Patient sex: M
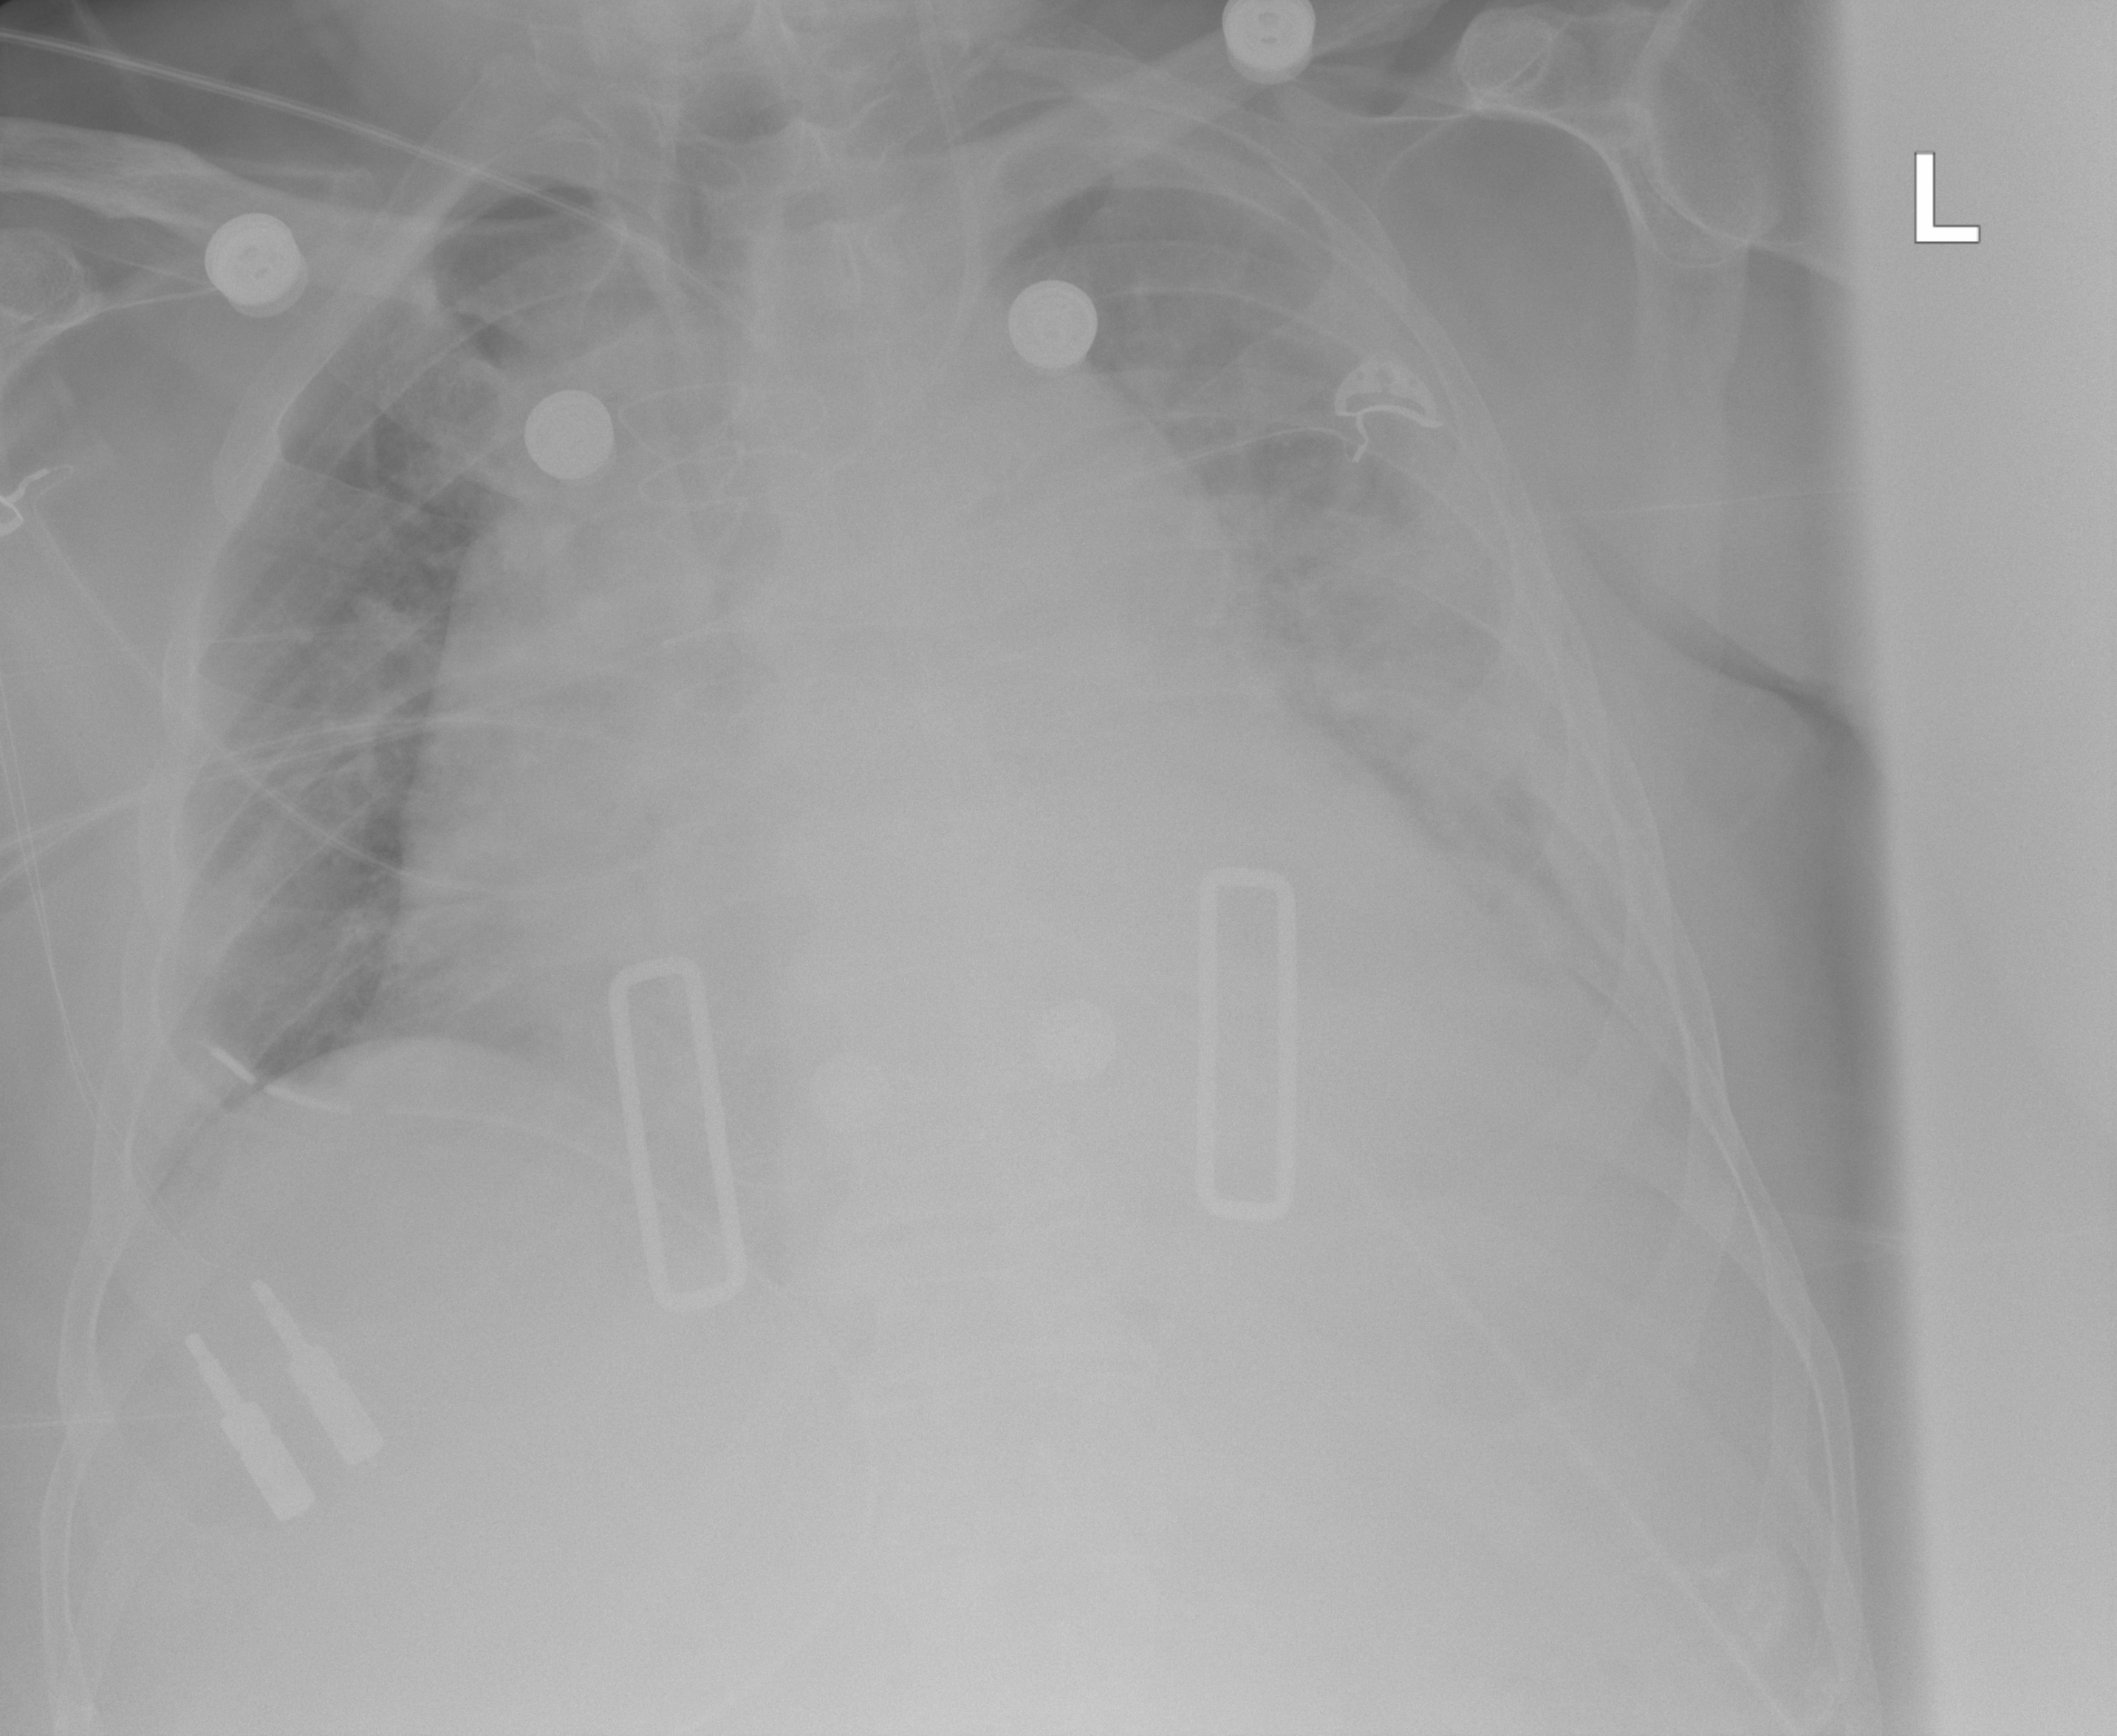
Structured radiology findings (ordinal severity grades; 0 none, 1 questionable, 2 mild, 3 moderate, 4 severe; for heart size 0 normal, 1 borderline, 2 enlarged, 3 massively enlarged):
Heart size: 3
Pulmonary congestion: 0
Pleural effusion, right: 0
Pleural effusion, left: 2
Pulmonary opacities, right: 0
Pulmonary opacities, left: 0
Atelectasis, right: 0
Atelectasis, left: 3